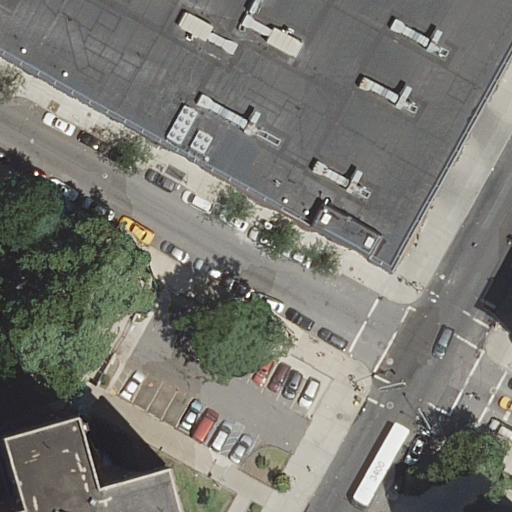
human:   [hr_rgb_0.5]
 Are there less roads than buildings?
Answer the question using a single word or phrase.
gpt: no

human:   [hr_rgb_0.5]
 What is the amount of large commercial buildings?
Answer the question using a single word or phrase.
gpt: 0

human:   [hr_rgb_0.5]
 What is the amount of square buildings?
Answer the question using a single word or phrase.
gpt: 0

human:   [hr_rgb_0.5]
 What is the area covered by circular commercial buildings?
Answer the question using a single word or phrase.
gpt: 0m2

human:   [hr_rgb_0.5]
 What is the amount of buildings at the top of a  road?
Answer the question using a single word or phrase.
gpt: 1

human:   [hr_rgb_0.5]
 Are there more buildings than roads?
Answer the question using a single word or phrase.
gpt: no

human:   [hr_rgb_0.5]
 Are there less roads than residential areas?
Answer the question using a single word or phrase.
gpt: no

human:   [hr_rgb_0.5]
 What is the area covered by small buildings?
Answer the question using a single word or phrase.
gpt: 0m2

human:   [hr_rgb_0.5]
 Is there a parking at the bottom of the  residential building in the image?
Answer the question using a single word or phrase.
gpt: no

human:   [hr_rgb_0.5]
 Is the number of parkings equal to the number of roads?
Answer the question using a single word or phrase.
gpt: no

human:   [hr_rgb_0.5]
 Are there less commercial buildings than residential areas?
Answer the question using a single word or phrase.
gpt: yes

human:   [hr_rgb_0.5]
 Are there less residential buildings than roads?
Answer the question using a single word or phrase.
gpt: yes

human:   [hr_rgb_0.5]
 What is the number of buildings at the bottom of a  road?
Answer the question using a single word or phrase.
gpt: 1

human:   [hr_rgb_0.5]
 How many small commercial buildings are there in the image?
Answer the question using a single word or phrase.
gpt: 0

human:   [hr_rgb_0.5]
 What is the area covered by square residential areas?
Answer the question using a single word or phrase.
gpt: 0m2

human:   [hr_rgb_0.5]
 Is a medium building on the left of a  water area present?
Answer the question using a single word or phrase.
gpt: no

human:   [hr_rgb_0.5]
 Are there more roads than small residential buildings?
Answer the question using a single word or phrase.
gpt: yes

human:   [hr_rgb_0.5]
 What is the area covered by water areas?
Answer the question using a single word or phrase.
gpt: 0m2

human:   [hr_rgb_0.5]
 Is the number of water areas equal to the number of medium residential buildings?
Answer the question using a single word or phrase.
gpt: no

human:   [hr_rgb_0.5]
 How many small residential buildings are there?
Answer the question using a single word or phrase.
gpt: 0

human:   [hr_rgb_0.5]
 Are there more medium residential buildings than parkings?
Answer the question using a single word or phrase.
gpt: no

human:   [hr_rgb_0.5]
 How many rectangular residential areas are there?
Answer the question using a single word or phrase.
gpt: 1

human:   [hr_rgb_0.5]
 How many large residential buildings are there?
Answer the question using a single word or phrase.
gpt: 0

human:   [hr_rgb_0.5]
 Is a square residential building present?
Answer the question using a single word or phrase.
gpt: no

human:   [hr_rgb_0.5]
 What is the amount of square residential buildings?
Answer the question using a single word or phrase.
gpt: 0

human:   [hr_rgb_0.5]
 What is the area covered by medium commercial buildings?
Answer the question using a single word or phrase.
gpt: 0m2

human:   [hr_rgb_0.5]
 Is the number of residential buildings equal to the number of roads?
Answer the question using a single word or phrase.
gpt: no

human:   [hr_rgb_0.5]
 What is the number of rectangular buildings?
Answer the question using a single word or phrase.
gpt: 1

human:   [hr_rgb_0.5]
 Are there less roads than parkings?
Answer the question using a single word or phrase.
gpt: no

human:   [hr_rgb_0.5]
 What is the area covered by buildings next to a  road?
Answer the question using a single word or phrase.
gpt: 4226m2

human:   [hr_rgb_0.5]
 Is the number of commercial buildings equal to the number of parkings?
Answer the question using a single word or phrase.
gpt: no

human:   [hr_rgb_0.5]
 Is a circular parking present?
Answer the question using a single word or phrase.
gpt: no

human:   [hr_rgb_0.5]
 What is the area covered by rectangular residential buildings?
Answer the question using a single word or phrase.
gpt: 0m2

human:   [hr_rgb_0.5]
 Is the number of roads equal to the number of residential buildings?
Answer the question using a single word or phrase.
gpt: no

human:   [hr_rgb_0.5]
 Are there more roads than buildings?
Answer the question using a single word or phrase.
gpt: yes

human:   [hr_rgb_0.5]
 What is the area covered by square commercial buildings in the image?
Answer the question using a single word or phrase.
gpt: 0m2